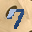
Label: 7